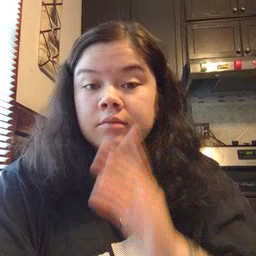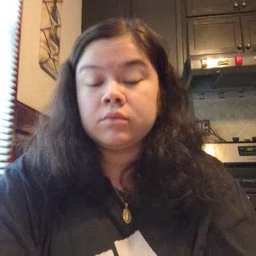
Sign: snack